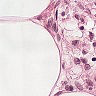
Metastatic tissue present: no